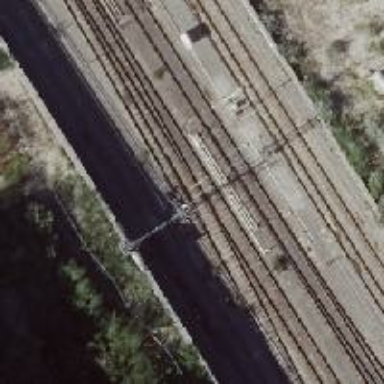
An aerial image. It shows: Solitary milestone along the railway.